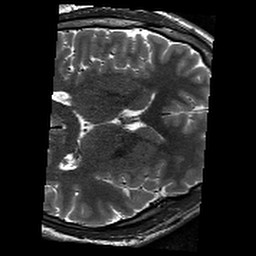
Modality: T2w
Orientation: axial